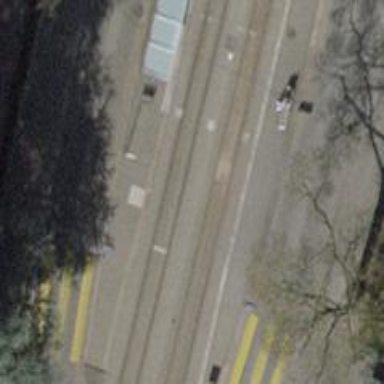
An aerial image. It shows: Tram stop with public transport connection.